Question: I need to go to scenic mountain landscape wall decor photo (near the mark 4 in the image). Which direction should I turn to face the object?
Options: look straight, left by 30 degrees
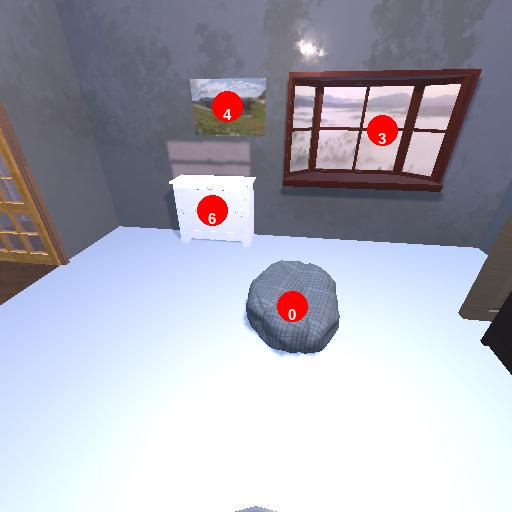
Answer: look straight